Question: hi guys how do I make a menu like the one that tap tap "where to" app uses, (circular menu, that gets highlited when touched)

As I saw in some wwdc video they explain the design behind this app, they explain that the menu was a table that goes to a view before being placed in the circle, so it haves a nav bar after an item has been chosen,
I saw this link <URL>
ok thanks a lot!
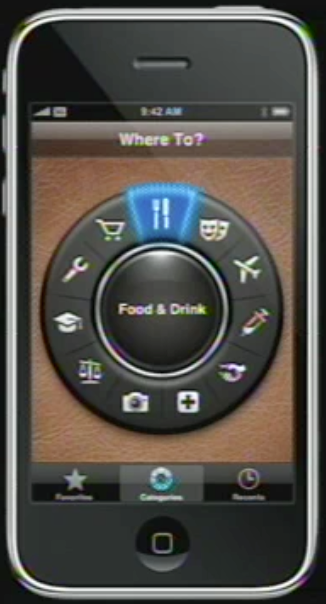
Answer: I have found something kind of similar
<URL>
using core animation.
Would be possible to roll own menu